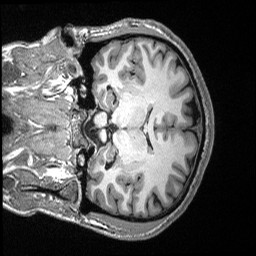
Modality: T1w
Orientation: coronal
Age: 28
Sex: male